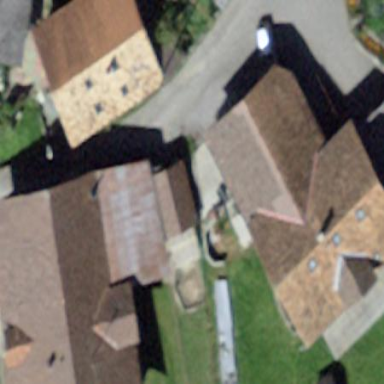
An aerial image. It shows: Farm building.